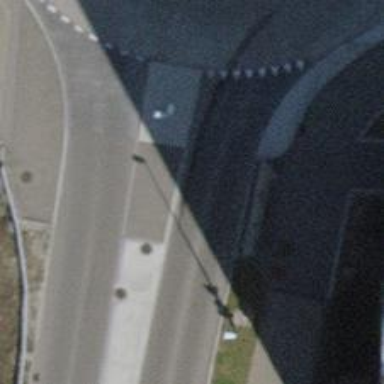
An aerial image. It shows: Unmarked road crossing.